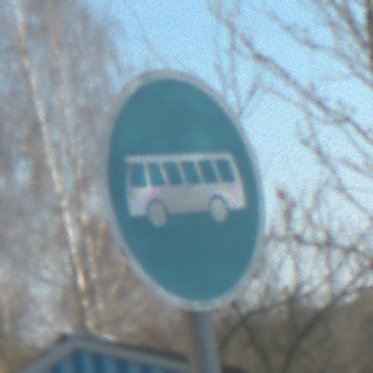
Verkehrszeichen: Busssonderstreifen
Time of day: MorningAfternoon
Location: Outdoor (Suburban)
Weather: Clear
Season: NotSpecified
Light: Natural